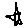
Label: star